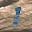
Label: 1